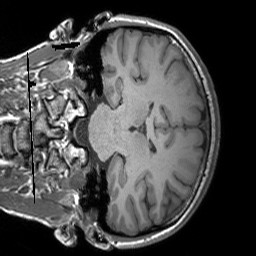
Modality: T1w
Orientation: coronal
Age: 20
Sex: female
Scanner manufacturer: siemens
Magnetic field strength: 3 T
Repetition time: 1.9 s
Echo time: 0.00252 s